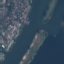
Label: River